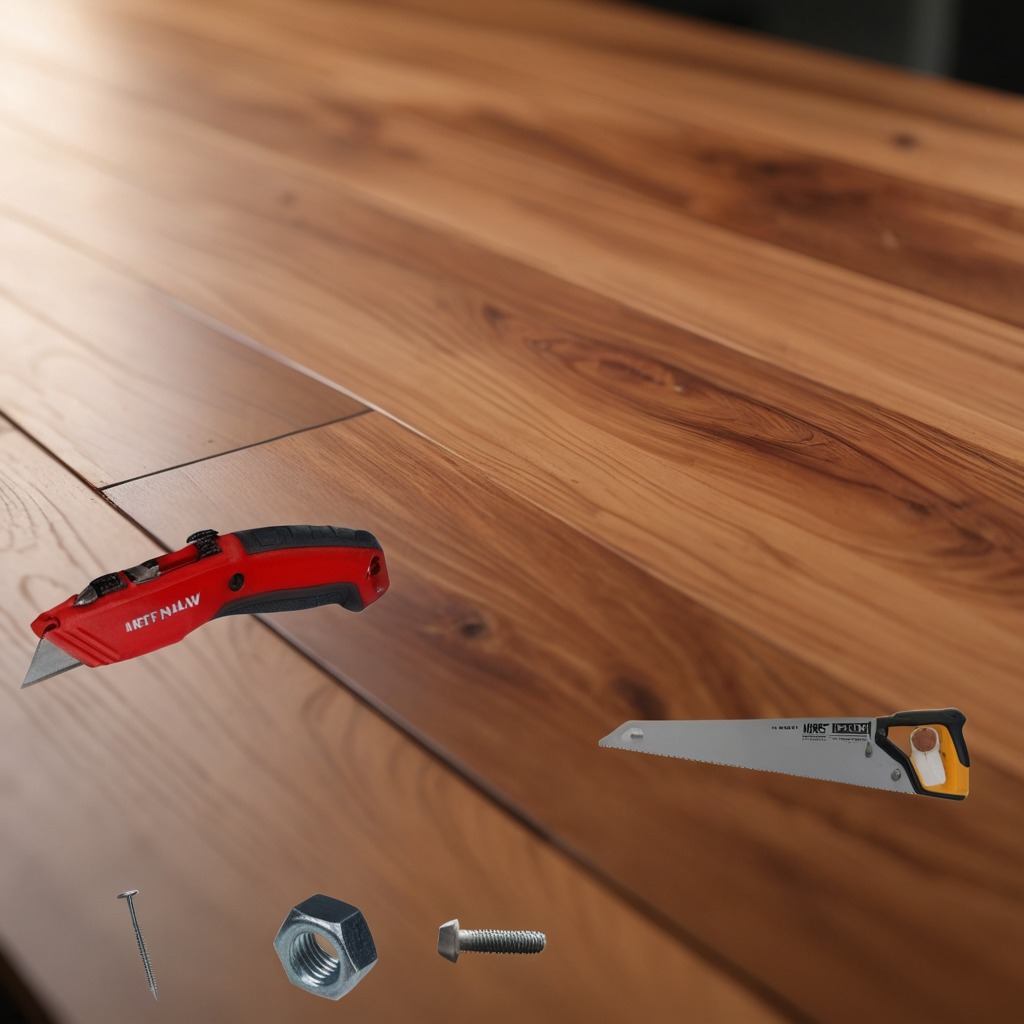
A utility knife, a metal machine screw, an iron nail, a handheld metal saw, and a metal nut are lying on the wooden table.